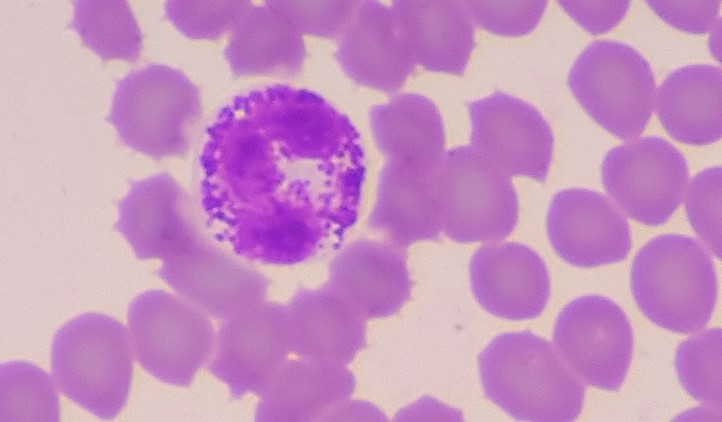
White blood cell type: Eosinophil